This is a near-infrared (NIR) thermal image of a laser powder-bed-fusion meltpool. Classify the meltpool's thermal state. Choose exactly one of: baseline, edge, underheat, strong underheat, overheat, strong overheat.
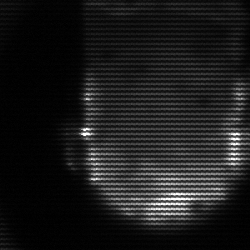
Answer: baseline